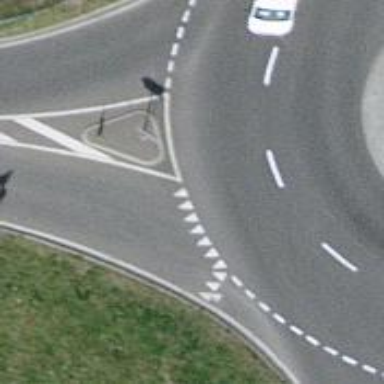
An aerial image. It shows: Road with "give way" sign.